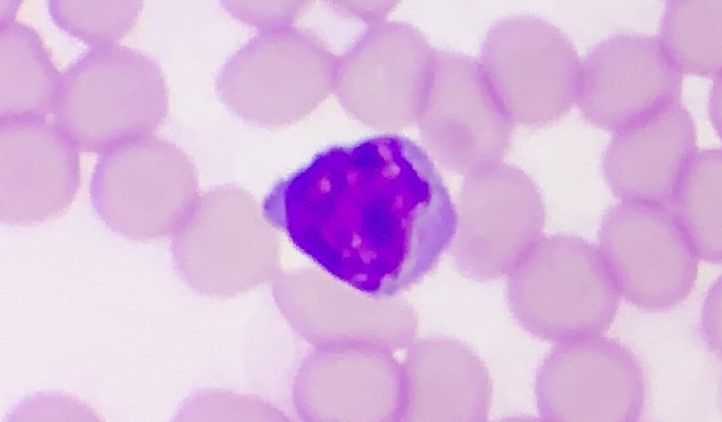
White blood cell type: Lymphocyte